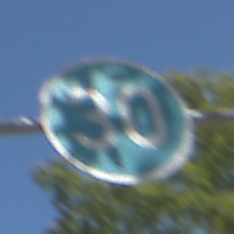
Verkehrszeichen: VorgeschriebeneMindestgeschwindigkeit
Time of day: Midday
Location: Outdoor (RoadRail)
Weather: Clear
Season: NotSpecified
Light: Natural